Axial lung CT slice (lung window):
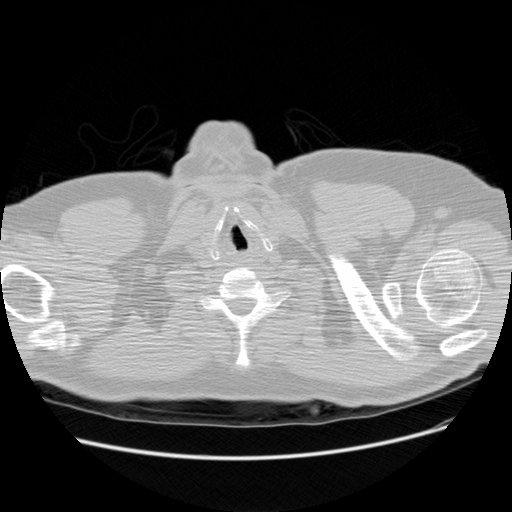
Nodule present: no